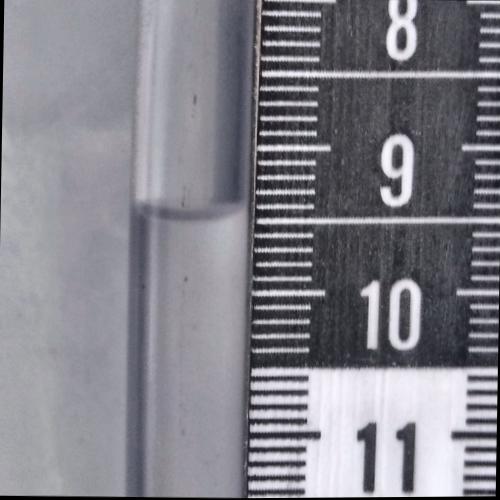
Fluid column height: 9.5 cm